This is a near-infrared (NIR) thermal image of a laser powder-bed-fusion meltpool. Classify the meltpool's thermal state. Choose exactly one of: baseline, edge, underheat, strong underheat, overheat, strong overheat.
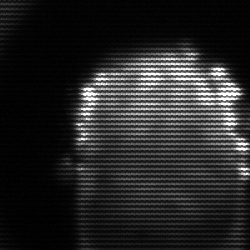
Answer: baseline